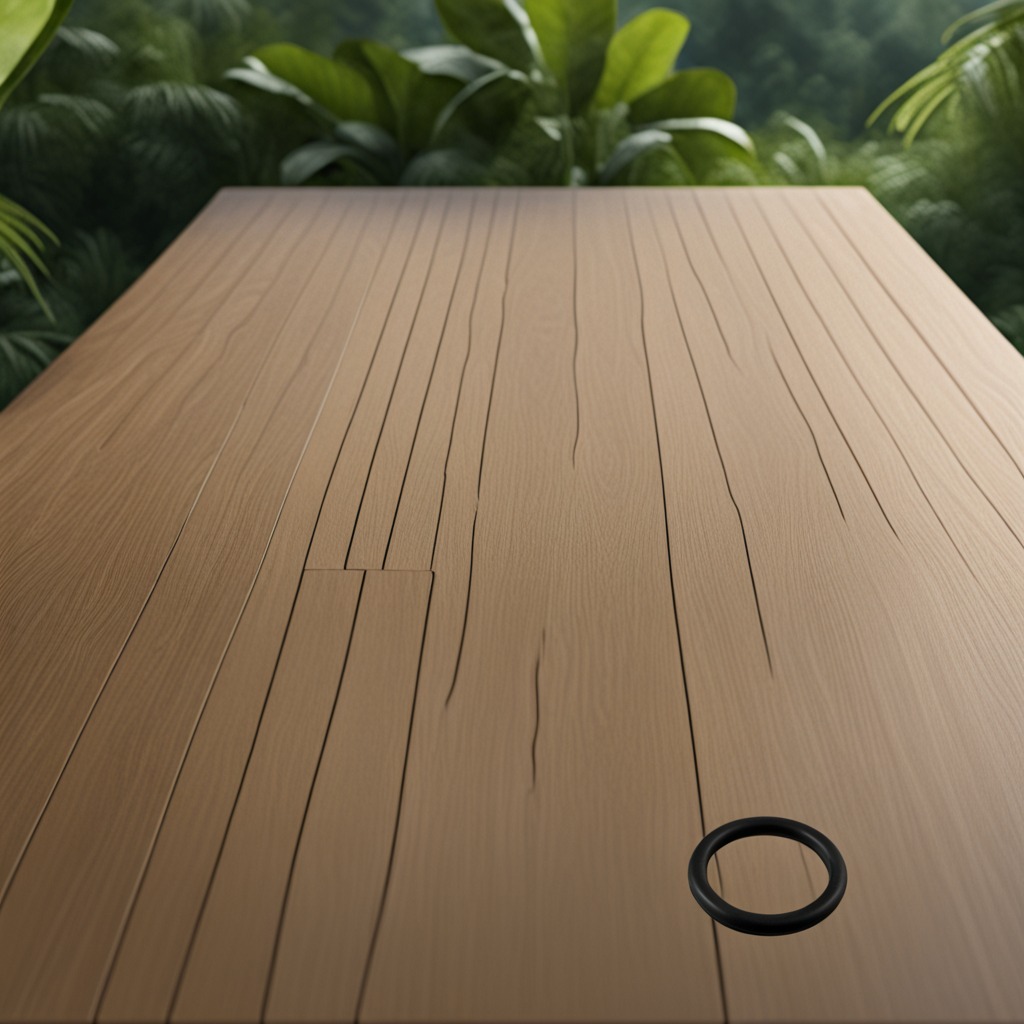
A rubber O-ring is lying on a wooden table inside a jungle field workshop tent humid ambient light worn but